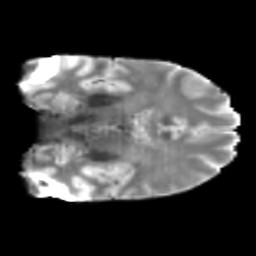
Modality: T2w
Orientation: coronal
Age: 46
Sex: male
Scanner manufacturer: siemens
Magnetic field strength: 3 T
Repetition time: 5 s
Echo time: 0.092 s